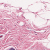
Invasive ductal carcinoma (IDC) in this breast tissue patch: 0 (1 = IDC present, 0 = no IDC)